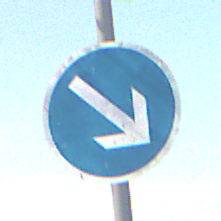
Verkehrszeichen: VorgeschriebeneVorbeifahrtRechts
Umgebung: Outdoor, Nature
Tageszeit: SunriseSunset
Wetter: PartlyCloudy
Licht: Natural
Jahreszeit: NotSpecified
Kontrast: LowContrast